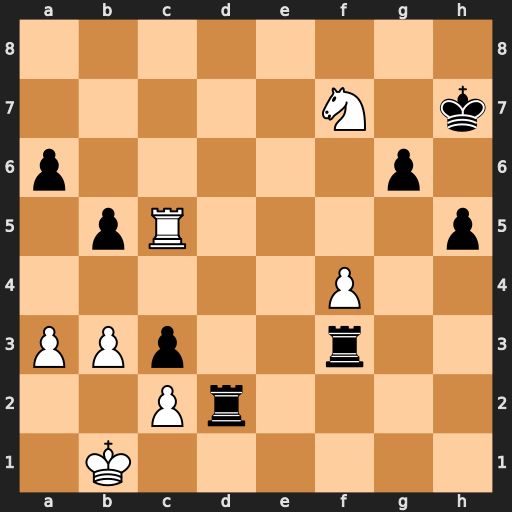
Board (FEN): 8/5N1k/p5p1/1pR4p/5P2/PPp2r2/2Pr4/1K6
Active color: w
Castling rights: -
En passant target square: -
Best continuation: Ng5+ Kh6 Nxf3